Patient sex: M
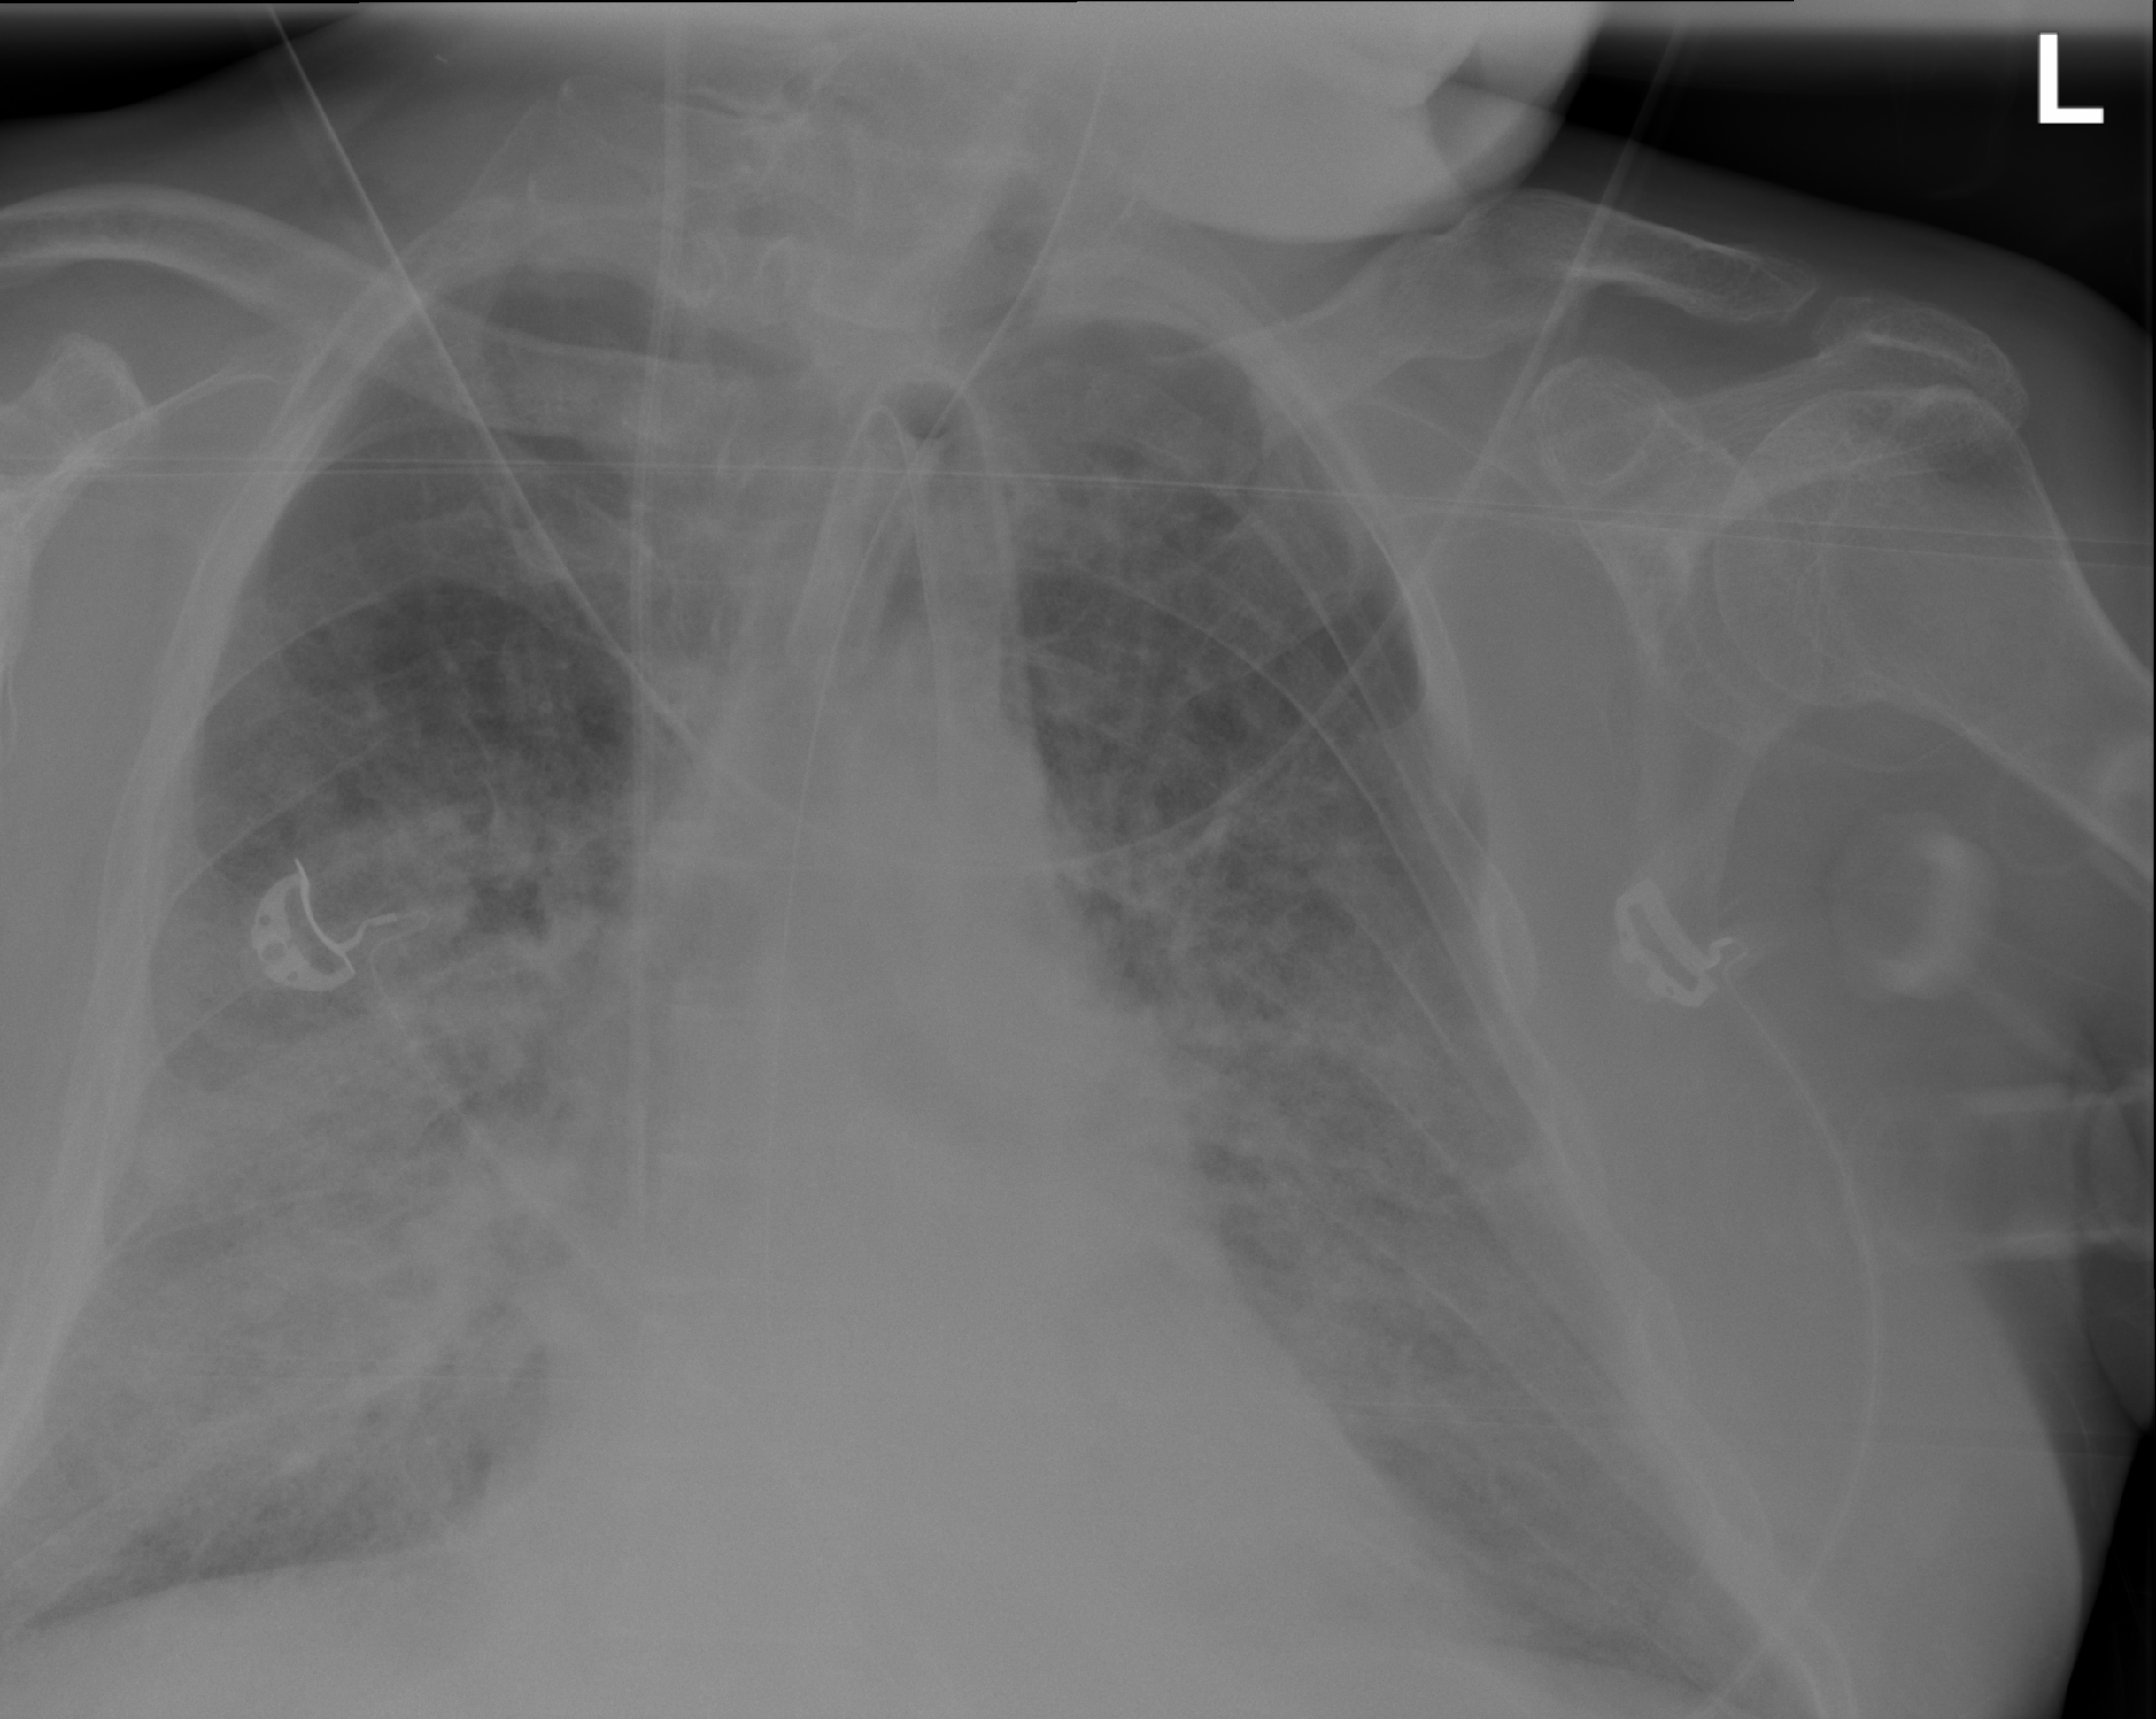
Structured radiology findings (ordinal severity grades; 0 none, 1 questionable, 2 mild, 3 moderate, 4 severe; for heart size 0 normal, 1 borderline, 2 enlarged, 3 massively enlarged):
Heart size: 0
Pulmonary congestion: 1
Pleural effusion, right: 0
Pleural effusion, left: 0
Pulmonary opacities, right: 3
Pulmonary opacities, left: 3
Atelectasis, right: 2
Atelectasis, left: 2